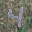
Label: 4